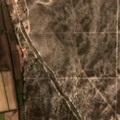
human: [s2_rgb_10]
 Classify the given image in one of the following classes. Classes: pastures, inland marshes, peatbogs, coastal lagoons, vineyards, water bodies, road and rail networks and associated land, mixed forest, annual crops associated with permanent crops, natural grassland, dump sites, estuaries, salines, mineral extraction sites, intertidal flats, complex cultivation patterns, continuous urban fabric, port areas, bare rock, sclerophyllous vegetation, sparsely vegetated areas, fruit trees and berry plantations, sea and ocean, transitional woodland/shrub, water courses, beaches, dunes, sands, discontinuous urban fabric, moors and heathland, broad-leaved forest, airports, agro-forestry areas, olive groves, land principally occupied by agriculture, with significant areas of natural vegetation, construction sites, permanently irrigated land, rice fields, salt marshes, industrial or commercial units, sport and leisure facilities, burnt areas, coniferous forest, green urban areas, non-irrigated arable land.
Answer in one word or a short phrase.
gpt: rice fields, coniferous forest, transitional woodland/shrub